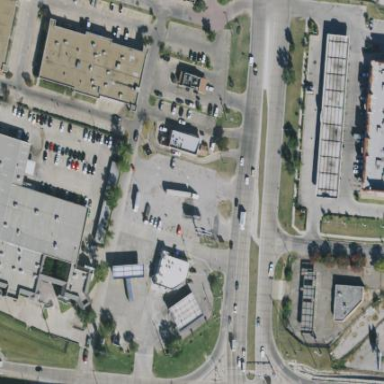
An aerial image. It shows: Retail area.